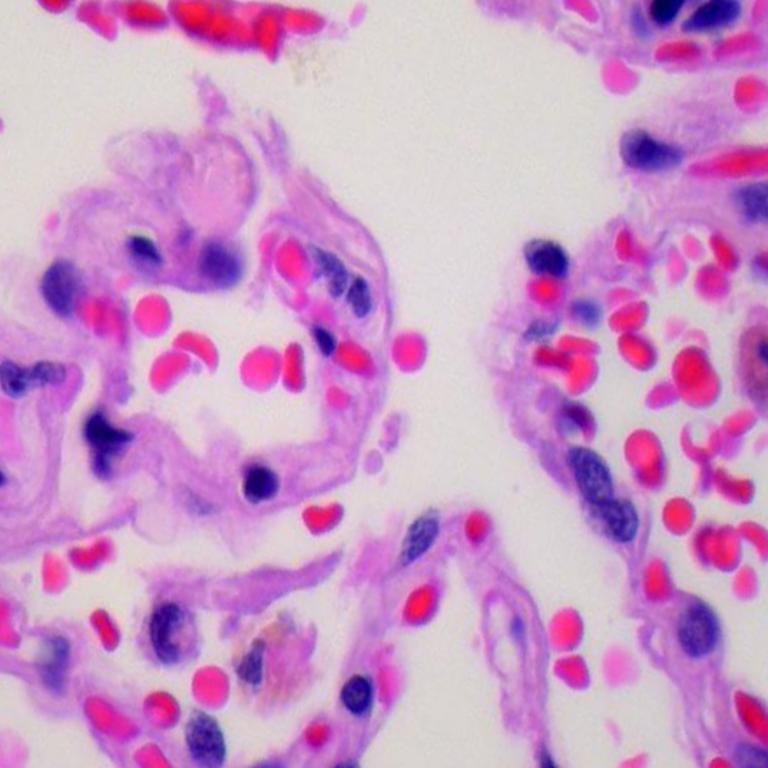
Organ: lung
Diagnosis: benign